Question: I have site network WordPress (Multisite) and the AddThis plugin activated. This problem is that in the blog a pop-over notification is displayed to the users. How can hide this?
The plugin has already been configured and logged in from the main site (superadmin). Other users should not see this notice in order to avoid confusion.

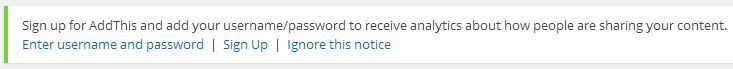
Answer: The easiest way is to add the following to <URL> file:
'''
define( 'ADDTHIS_NO_NOTICES', true );
'''